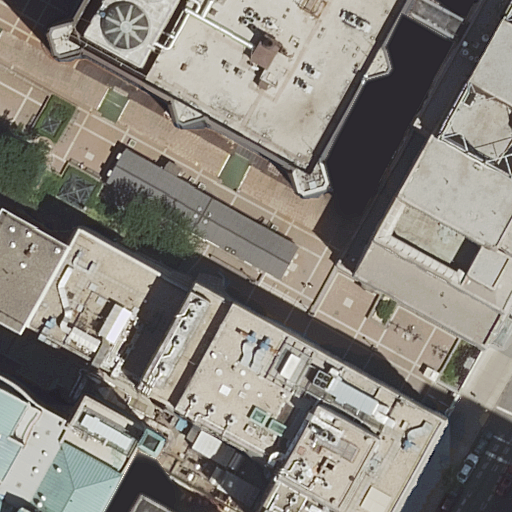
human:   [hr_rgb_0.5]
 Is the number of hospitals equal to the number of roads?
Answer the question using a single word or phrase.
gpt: no

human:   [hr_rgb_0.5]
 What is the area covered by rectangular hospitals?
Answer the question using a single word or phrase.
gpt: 0m2

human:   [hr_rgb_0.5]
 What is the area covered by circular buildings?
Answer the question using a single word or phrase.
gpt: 0m2

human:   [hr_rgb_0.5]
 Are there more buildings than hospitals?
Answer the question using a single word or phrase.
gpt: yes

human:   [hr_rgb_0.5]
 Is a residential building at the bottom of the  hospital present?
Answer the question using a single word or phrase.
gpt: yes

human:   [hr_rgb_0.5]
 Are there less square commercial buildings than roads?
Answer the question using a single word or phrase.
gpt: yes

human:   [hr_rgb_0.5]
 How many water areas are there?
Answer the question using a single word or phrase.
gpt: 0

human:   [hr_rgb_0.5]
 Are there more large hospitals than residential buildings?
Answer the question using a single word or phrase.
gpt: no

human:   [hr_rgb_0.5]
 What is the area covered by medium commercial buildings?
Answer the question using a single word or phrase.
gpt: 0m2

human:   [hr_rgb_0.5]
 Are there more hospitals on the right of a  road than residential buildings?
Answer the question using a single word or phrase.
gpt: no

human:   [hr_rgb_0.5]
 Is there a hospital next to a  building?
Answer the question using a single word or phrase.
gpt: yes

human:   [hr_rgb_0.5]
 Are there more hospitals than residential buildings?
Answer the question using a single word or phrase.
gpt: no

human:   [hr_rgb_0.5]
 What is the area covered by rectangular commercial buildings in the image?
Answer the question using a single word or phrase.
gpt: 0m2

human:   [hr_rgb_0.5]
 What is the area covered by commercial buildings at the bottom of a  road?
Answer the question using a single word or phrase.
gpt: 0m2

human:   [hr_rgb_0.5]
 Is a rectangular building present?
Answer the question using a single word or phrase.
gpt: yes

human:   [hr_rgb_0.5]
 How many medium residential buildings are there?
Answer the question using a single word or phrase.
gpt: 2

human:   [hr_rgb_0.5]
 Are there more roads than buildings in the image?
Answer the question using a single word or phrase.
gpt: no

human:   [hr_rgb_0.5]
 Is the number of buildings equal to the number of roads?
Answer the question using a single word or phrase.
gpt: no

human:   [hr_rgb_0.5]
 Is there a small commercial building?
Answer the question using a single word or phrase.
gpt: no

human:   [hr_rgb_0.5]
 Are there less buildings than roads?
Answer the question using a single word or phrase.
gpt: no

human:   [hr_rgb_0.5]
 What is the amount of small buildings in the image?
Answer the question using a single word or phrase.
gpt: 2

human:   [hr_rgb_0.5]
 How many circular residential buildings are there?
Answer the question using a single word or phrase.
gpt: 0

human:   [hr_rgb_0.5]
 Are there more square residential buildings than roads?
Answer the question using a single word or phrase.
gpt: no

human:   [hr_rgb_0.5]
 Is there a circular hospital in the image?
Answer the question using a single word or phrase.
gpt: no

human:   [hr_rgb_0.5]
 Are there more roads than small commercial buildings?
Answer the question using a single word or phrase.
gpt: yes

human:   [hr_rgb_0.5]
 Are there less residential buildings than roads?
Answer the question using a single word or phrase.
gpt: no

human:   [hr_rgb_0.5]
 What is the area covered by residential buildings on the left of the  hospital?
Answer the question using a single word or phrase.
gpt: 571m2

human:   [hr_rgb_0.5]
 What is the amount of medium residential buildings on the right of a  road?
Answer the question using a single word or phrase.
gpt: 0

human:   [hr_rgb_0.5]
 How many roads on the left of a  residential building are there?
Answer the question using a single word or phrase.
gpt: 0

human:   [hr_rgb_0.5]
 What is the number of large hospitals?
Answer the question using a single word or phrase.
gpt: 1

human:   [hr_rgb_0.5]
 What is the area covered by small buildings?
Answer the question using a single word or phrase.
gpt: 65m2

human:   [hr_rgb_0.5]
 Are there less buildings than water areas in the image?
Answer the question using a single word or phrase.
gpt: no

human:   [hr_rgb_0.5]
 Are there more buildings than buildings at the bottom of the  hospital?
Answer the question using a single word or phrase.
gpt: yes

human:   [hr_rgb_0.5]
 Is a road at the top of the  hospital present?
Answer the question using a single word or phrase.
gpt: no

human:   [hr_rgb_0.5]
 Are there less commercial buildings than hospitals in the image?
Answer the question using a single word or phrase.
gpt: yes

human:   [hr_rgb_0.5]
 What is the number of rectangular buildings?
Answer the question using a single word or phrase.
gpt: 2